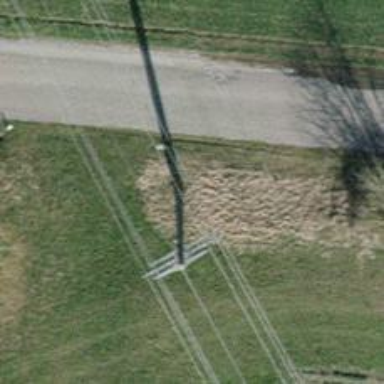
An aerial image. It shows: Power tower.